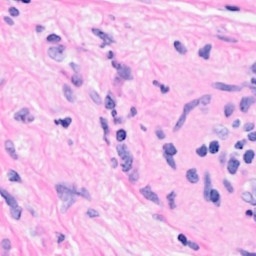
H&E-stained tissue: Breast